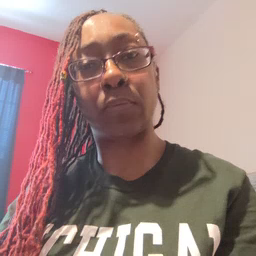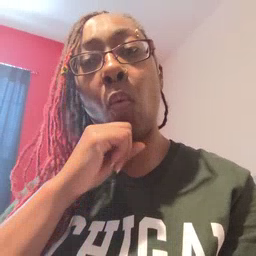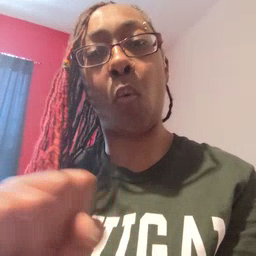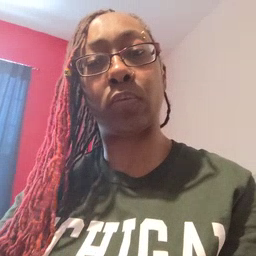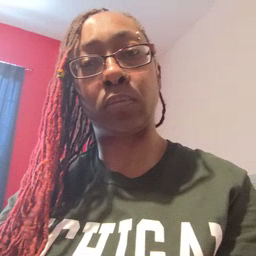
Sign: old